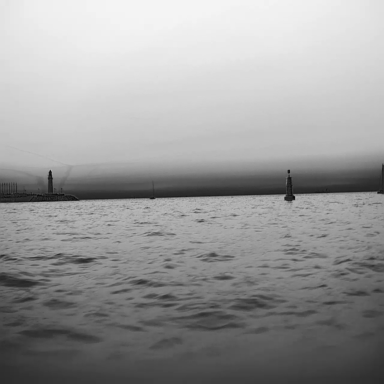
There are two sailboats in the infrared image.